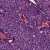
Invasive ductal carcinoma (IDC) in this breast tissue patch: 1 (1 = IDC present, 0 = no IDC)